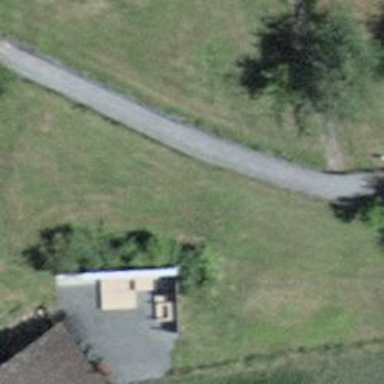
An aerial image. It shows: Unpaved path.